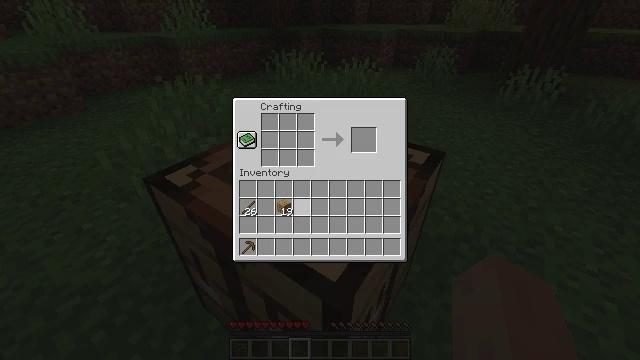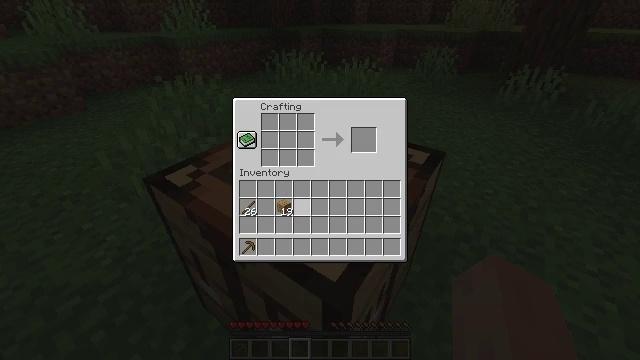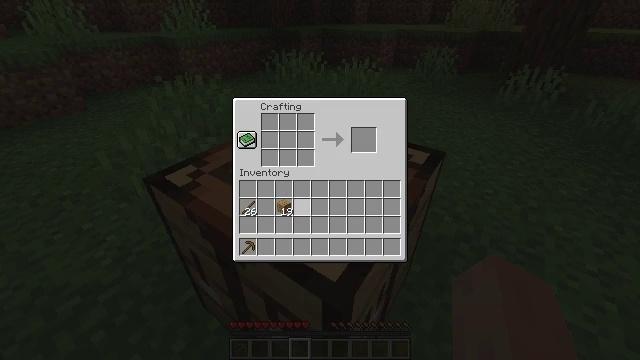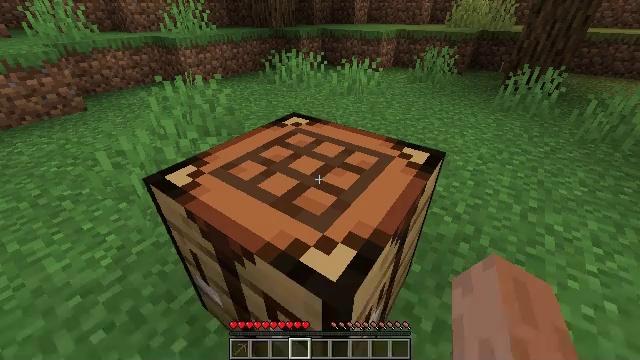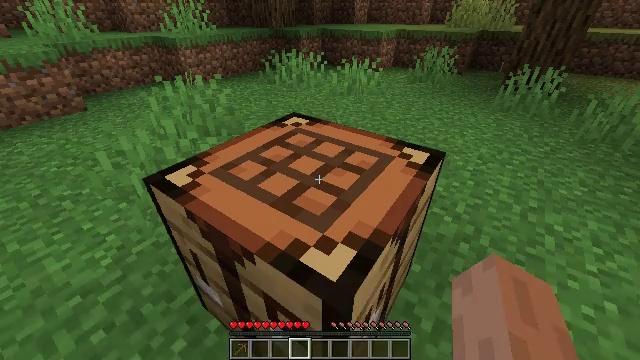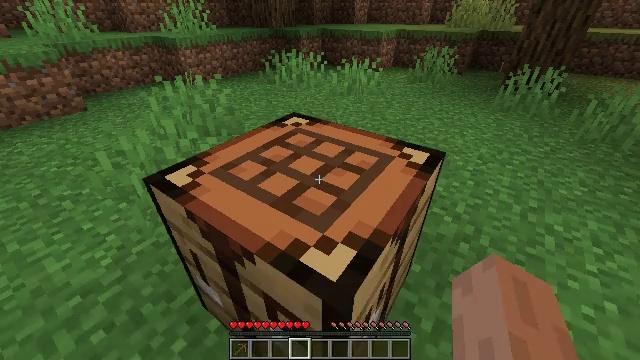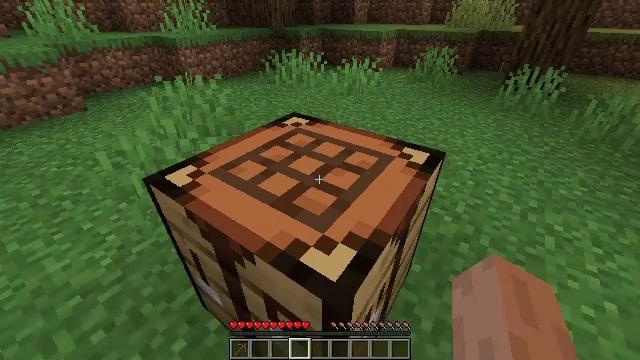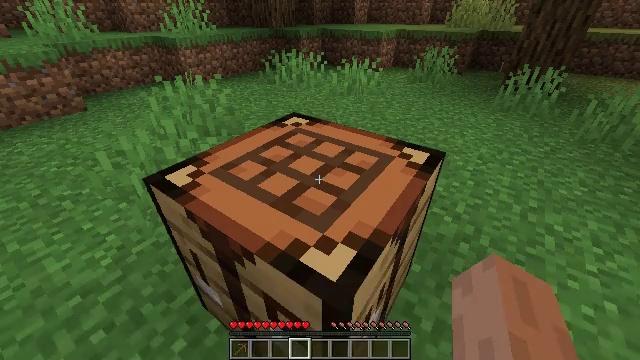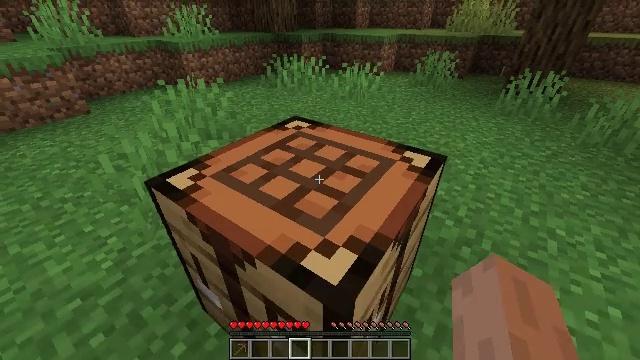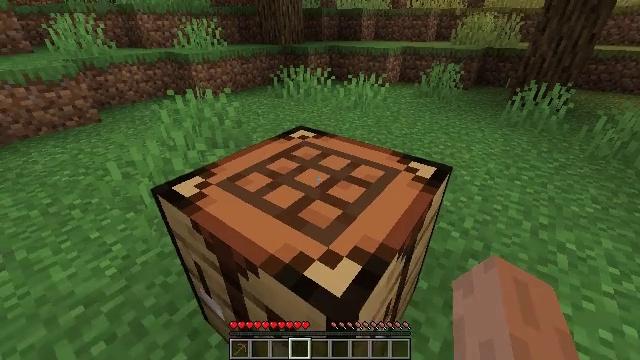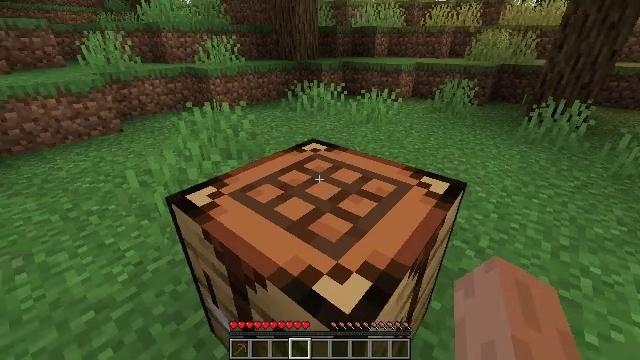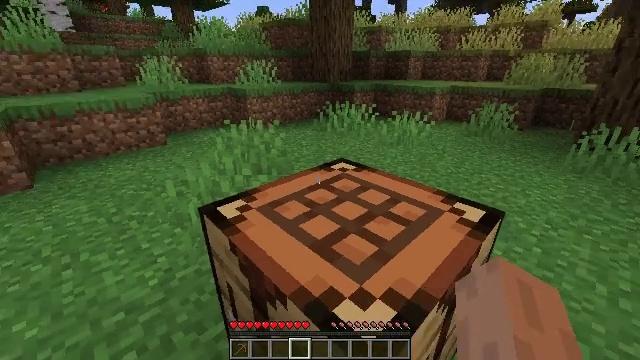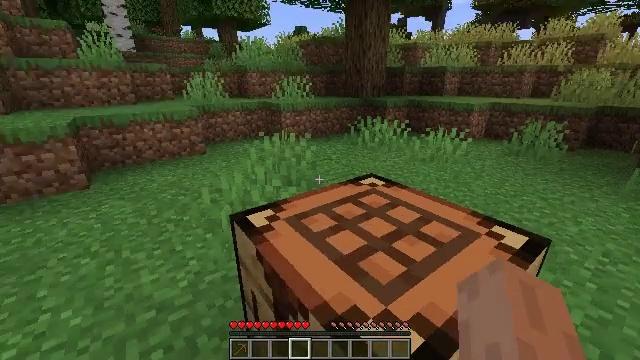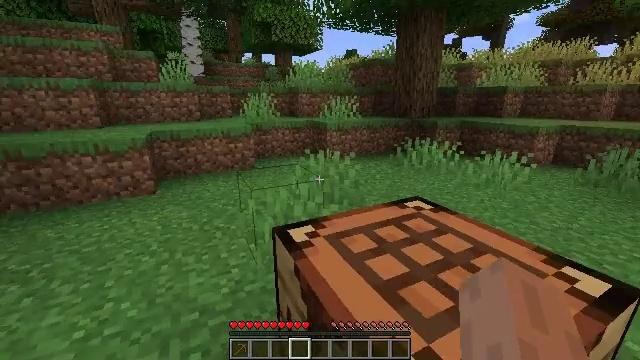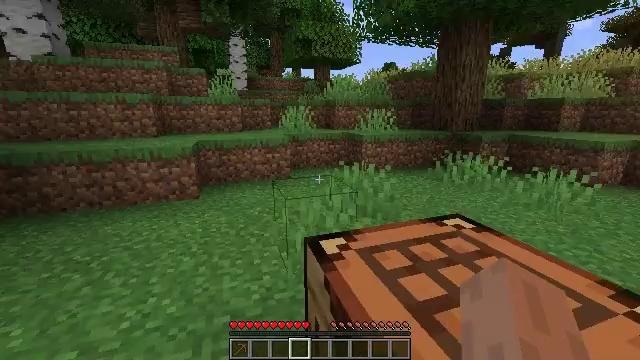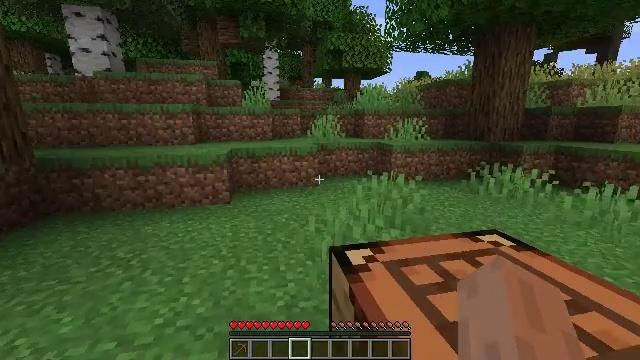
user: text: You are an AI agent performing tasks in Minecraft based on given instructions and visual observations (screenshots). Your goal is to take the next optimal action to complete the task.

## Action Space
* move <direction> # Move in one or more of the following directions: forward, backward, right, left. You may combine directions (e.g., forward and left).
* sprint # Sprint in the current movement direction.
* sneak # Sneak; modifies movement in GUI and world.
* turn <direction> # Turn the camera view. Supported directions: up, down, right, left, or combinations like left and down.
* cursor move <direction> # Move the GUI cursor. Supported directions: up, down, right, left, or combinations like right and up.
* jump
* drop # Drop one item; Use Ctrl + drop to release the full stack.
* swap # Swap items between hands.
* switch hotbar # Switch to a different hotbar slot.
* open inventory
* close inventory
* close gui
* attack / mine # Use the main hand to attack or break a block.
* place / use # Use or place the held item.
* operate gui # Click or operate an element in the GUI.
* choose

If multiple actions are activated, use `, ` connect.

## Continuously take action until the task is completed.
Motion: motion action
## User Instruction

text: Attack the crafting table to break it.
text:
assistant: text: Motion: no_op
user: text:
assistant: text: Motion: no_op
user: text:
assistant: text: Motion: no_op
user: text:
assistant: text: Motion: no_op
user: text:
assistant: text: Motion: no_op
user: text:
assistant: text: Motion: no_op
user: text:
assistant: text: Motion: no_op
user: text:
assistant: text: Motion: no_op
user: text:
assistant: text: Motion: close gui
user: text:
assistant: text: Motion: open inventory
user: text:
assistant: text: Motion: open inventory
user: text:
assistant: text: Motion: no_op
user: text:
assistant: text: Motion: no_op
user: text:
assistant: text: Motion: turn left and up
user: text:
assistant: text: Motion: turn left and up
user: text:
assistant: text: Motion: turn left and up
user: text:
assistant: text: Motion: turn left and up
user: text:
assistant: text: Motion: turn left and up
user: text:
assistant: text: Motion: turn left and up
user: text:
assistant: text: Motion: turn left and up
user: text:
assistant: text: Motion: turn left and up
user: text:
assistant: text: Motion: no_op
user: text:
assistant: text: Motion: no_op
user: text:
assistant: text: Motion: no_op
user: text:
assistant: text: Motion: no_op
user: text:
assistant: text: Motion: no_op
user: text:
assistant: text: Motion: no_op
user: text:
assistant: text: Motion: no_op
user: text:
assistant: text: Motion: no_op
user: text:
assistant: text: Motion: no_op